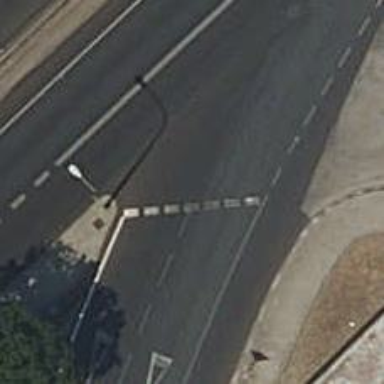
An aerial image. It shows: Road with "give way" sign.